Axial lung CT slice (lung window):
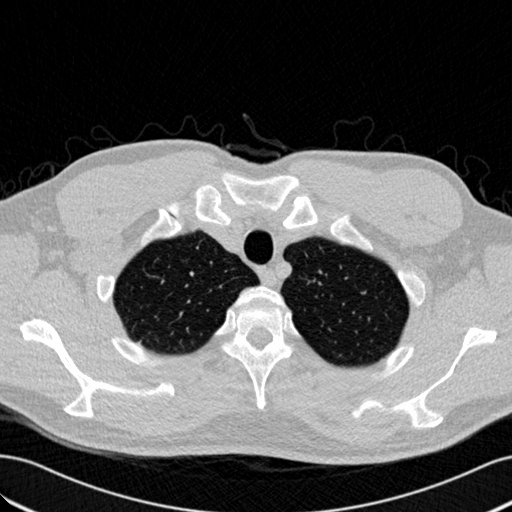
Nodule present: no